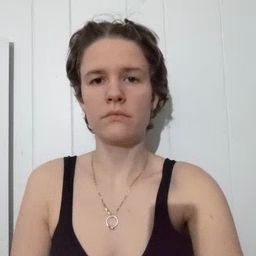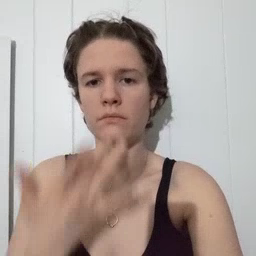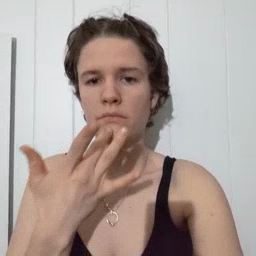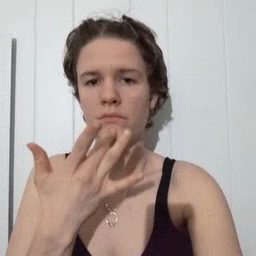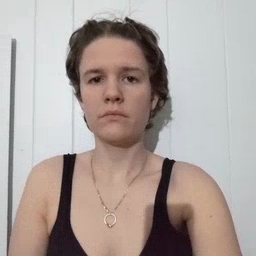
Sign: taste